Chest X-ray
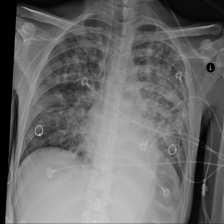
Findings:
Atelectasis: negative
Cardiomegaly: negative
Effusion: positive
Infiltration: positive
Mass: negative
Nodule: positive
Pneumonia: negative
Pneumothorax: negative
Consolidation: negative
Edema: negative
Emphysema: negative
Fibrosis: negative
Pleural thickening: negative
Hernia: negative